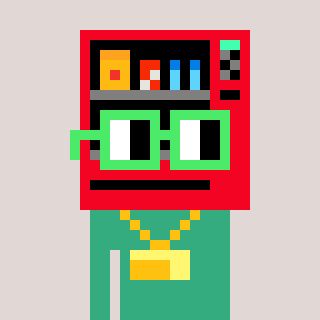
a pixel art character with square light green glasses, a vending machine-shaped head and a teal-colored body on a warm background